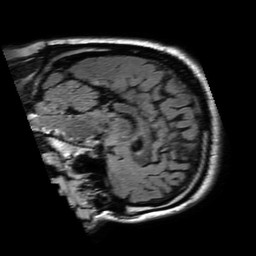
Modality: FLAIR
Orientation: sagittal
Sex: male
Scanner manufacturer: philips
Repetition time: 11 s
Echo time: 0.125 s